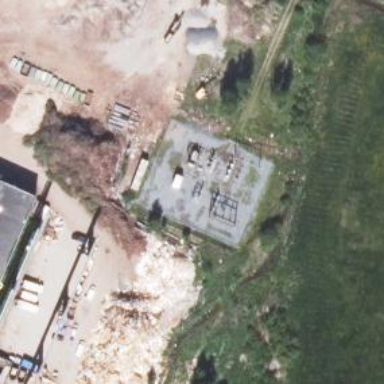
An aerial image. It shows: Power substation.